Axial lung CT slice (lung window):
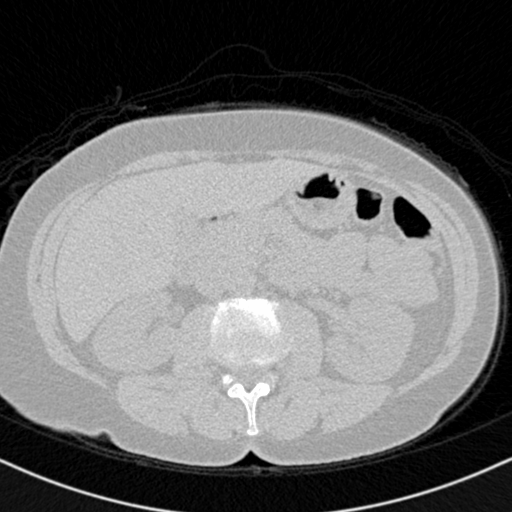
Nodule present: no